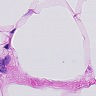
Metastatic tissue present: no